Question: I have a simple nav bar made with HTML Lists.
The structure is like this at the first:
'''
<div id="menu">
<nav>
<ul>
<li><a href="#">My Profile</a></li>
<li><a href="#">Inbox</a></li>
<li><a href="#">Notifications</a></li>
</ul>
</nav>
</div>
'''
Then when I add submenu it is like this:
'''
<div id="menu">
<nav>
<ul>
<li>
<a href="#">My Profile</a>
<ul>
<li><a href="#">My Questions</a></li>
<li><a href="#">Settings</a></li>
</ul>
</li>
<li><a href="#">Inbox</a></li>
<li><a href="#">Notifications</a></li>
</ul>
</nav>
</div>
'''
But the problem is that it ruins the whole look of the menu. See the CSS below:
'''
#menu {
float: right;
margin-right: 5%;
}
#menu nav ul li {
display: inline;
padding: 5px;
}
#menu nav ul li a {
color: black;
text-decoration: none;
padding: 2px;
}
#menu nav ul li a:hover {
background: #eee;
border: 0;
border-radius: 3px;
box-shadow: 0px 0px 2px 1px #000;
}
#menu nav ul li ul li {
display: block;
}
'''
How can I solve this issue?
<URL> what I have done.
This is what I want:

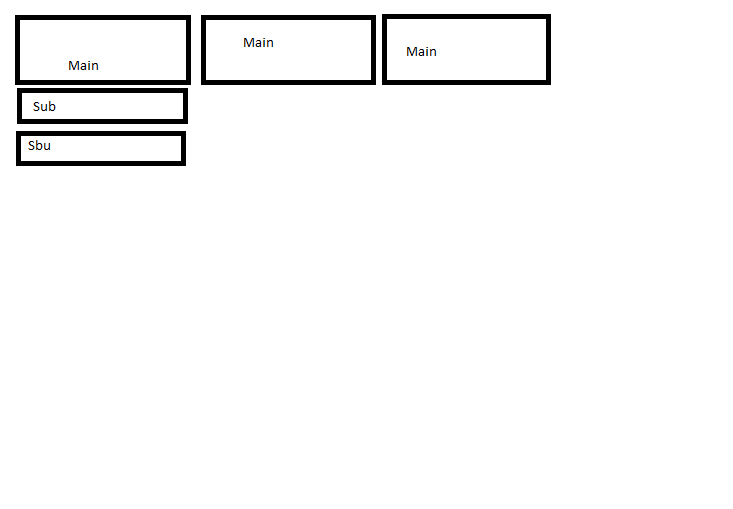
Answer: you can make the submenu 'position: absolute' to take it out of the main flow, and allow the parent list items display properly inline.
Since the positioning of absolute positioned elements is relative the their first relatively positioned parent, to get the submenu to line up vertically you can set the submenu's parent '<li>' to 'position:relative' to ensure that any absolutely positioned children (like the submenu) will be positioned relative to that element. Then it's just a matter of setting the submenu to 'left:0' to ensure it stays at the left side of the parent.
The code below will take the submenus and align them vertically beneath the parent list item's text:
'''
#menu nav > ul{
position: relative;
}
#menu nav > ul ul{
position: absolute;
left: 0;
}
'''
<URL>